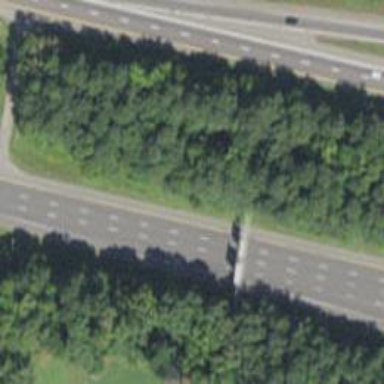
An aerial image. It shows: Asphalt motorway.